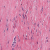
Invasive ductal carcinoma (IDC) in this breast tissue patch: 0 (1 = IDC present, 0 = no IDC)